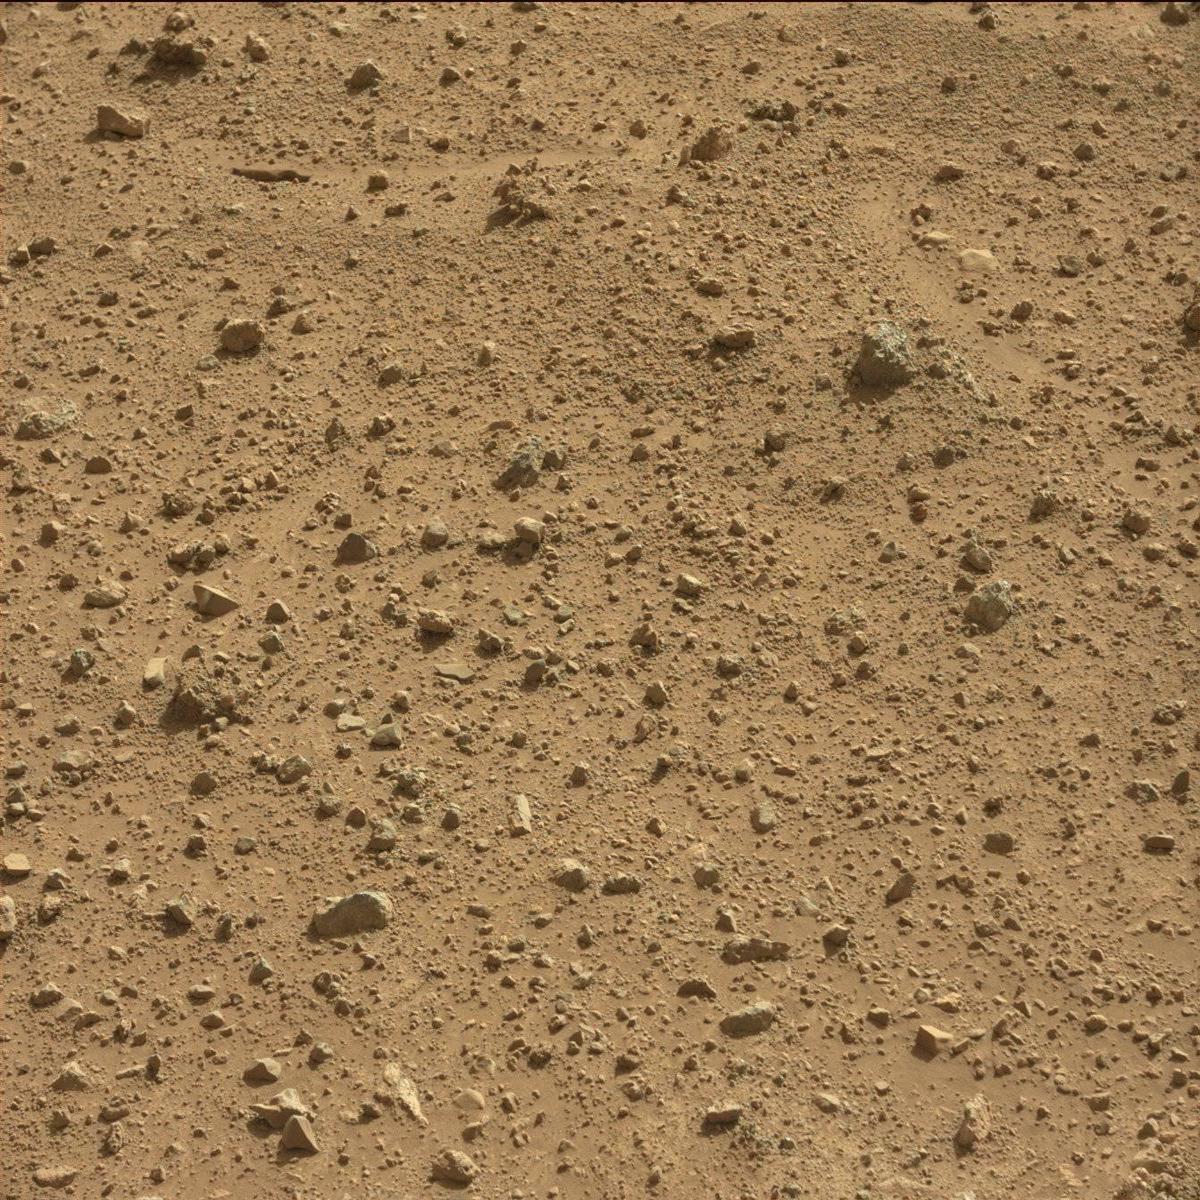
Terrain classes present: Bedrock, Sand / Soil